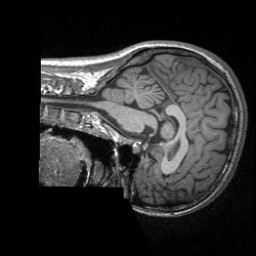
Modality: T1w
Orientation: sagittal
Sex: female
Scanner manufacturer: siemens
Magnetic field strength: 3 T
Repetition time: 1.9 s
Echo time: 0.00252 s